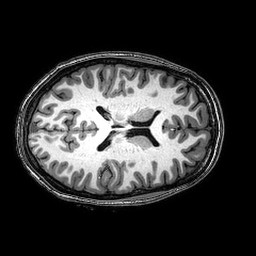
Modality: T1w
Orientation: axial
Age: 22
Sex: female
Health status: healthy
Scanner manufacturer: philips
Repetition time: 0.008333 s
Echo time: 0.00383 s